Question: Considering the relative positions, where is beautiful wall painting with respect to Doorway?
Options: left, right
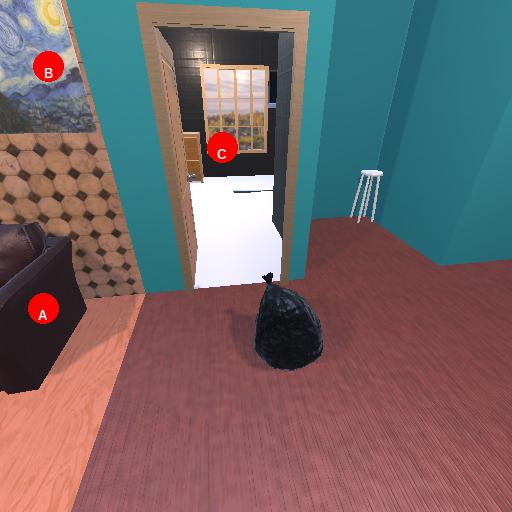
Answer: left